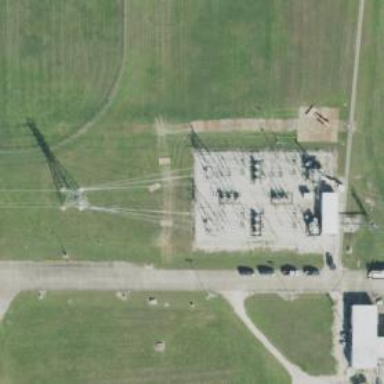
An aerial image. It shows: Switch for power supply.